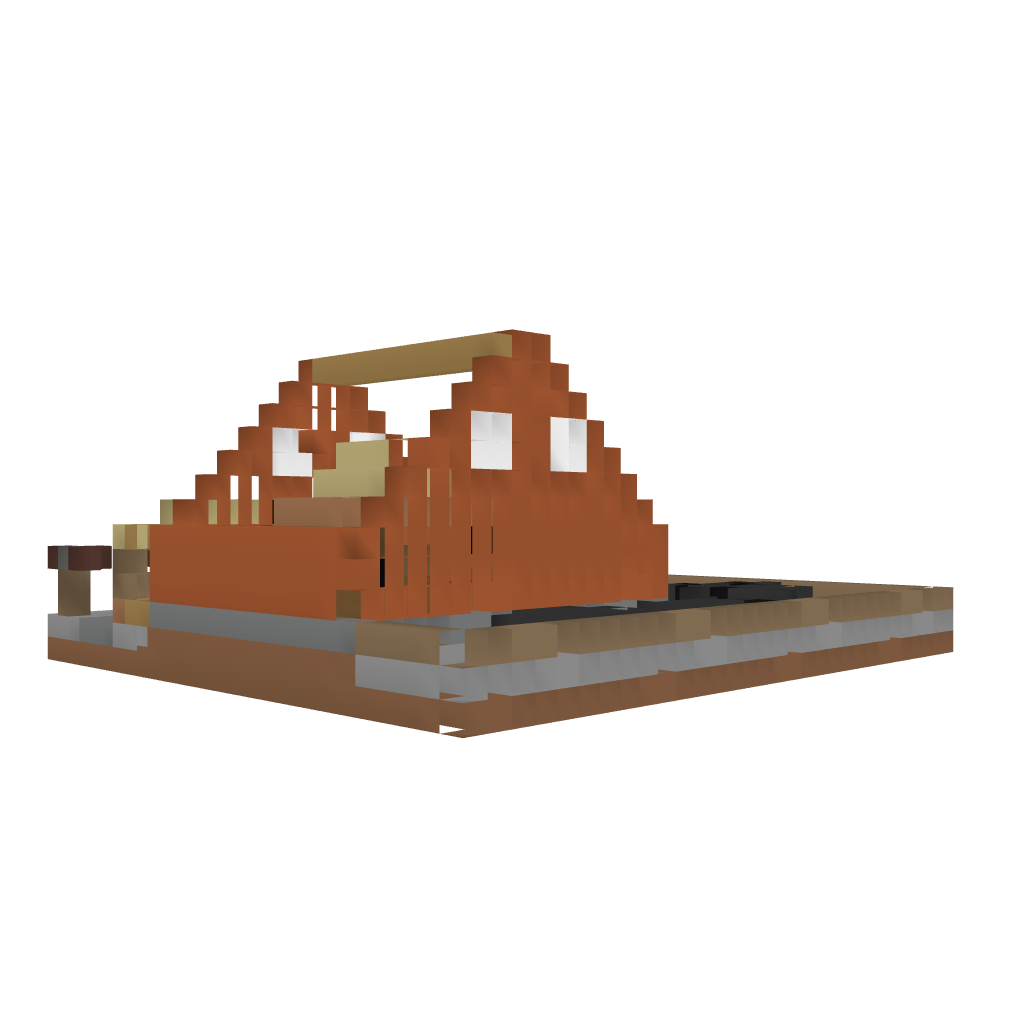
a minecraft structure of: Farm Store